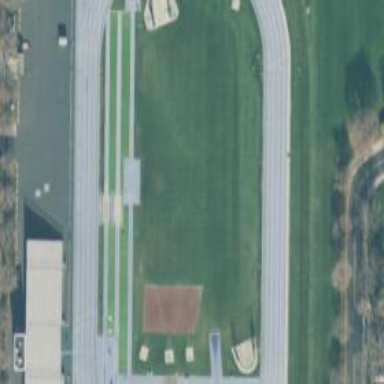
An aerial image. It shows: Athletics track located in leisure land area.